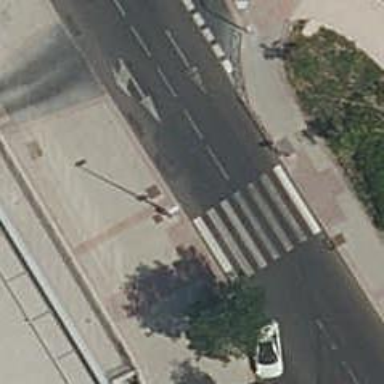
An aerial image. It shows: Zebra crossing on the road.